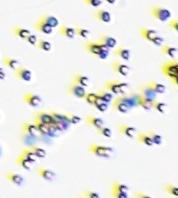
Label: Phaeocystis